Question: Count the number of objects in the diagram.
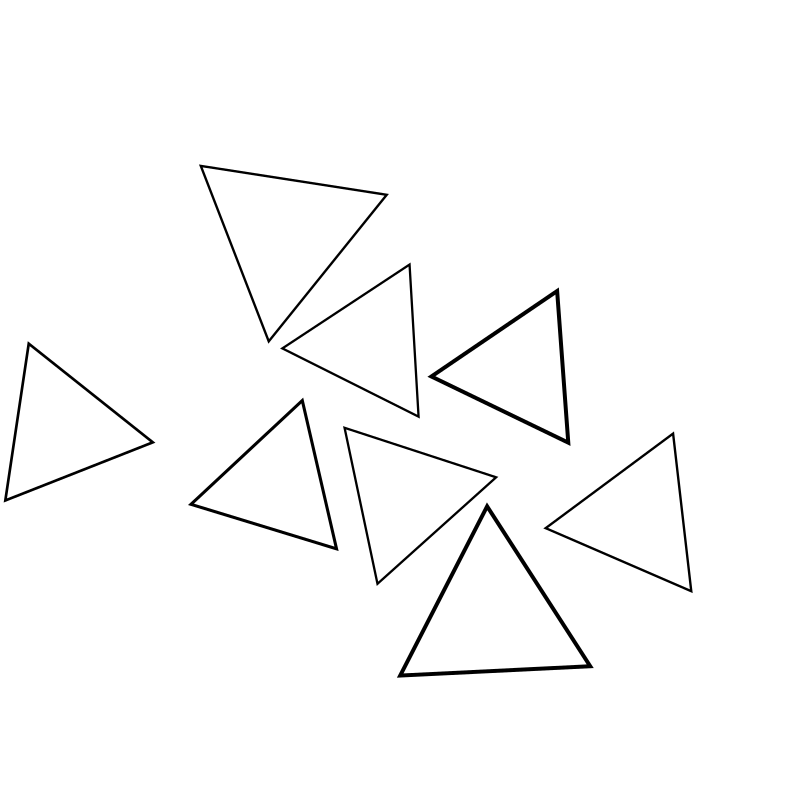
Answer: 8